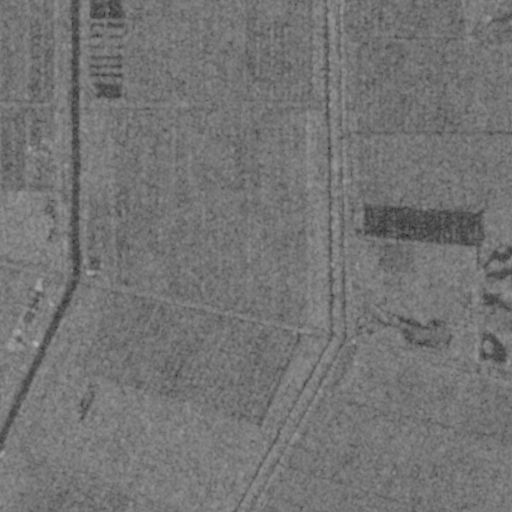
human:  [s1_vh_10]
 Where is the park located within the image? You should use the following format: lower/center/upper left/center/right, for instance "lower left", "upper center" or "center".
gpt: The park is located in the upper right of the image.
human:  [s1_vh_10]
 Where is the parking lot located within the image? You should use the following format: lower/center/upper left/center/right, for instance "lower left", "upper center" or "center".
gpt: The parking lot is located in the lower right of the image.
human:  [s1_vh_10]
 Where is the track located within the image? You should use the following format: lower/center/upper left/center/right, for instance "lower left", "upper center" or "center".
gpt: There is no track in the image.

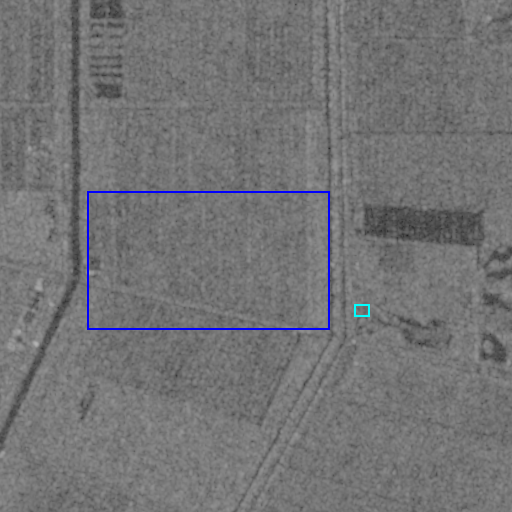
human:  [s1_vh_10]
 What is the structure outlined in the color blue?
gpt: The structure outlined in blue is a crop field.
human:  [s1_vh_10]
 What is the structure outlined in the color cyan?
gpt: The structure outlined in cyan is a parking lot.
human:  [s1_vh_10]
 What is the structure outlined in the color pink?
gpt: There is no pink outline.